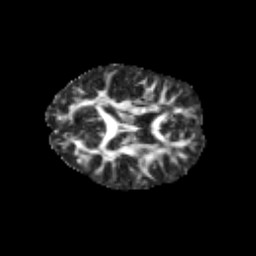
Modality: FA
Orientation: axial
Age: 11
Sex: female
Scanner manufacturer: siemens
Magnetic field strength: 3 T
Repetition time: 3.8 s
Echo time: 0.07 s